Field crop: maize
Growth stage: 1
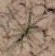
Species: salsola